Aerial crown-view tile of a tropical tree (Barro Colorado Island, Panama), acquired 20240918:
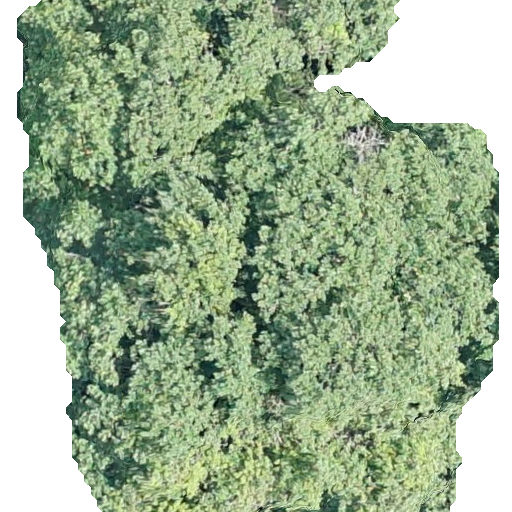
Species: Hieronyma alchorneoides
GBIF accepted scientific name: Hieronyma alchorneoides
Crown area: 373.293 m²